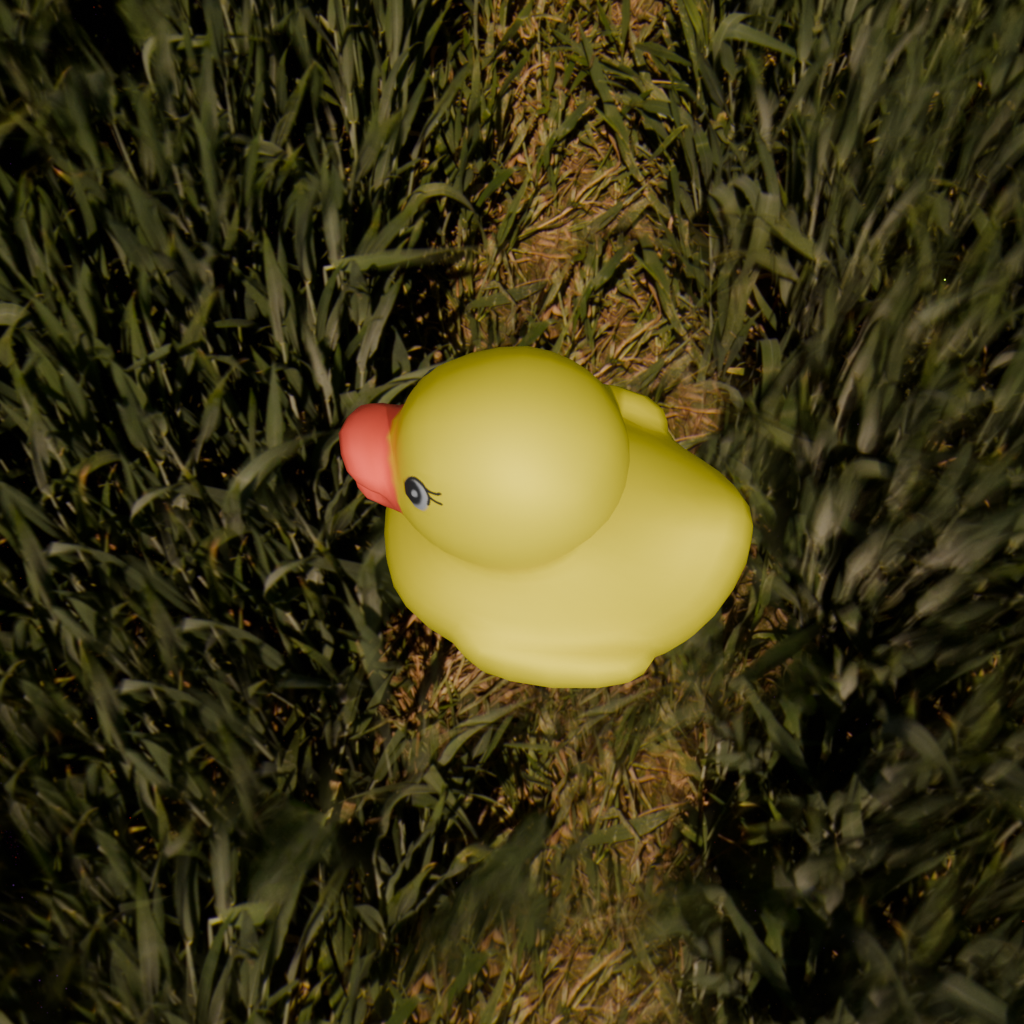
an image of a yellow rubber duck seen from <left_top> in a lush green field under a sunny sky with clouds.